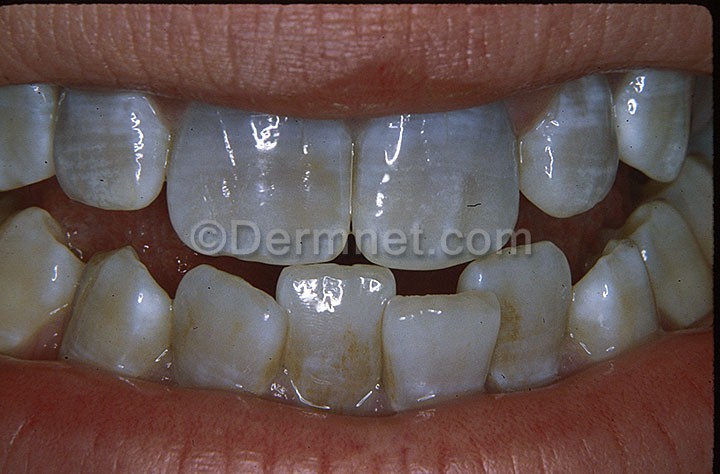
Disease: Exanthems and Drug Eruptions